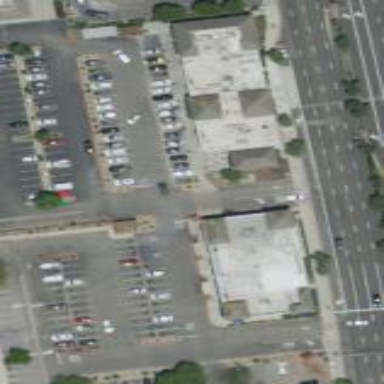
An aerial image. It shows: Retail area.